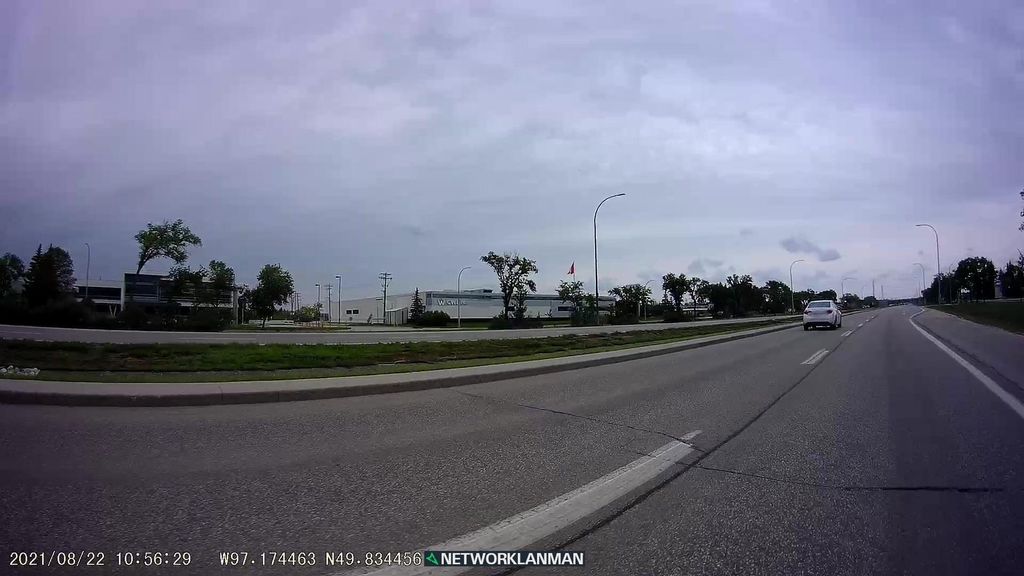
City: winnipeg